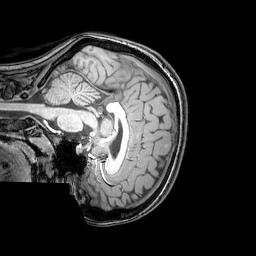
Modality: T1w
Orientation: sagittal
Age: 25
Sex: female
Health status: healthy
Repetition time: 0.081 s
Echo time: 0.037 s